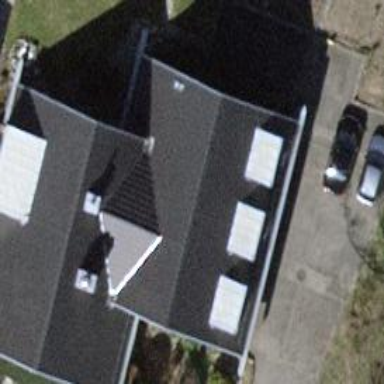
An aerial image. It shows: Semidetached house with gabled roof.